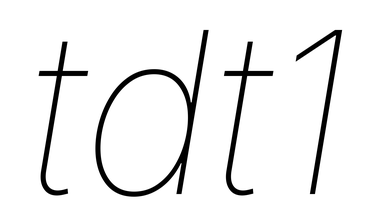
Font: Inter-Italic_Thin_Italic